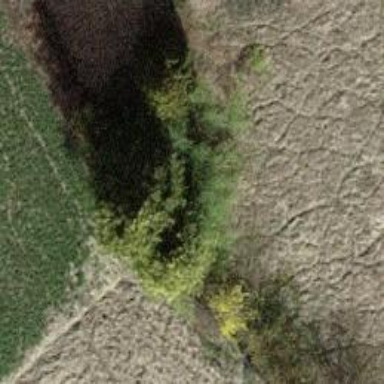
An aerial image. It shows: Evergreen needle-leaved tree.